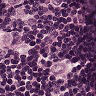
Metastatic tissue present: yes